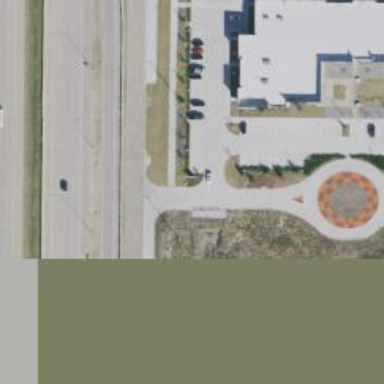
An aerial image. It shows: Secondary road with frontage road.